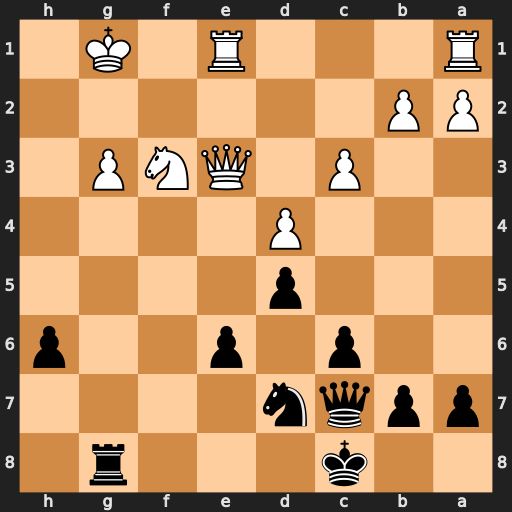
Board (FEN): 2k3r1/ppqn4/2p1p2p/3p4/3P4/2P1QNP1/PP6/R3R1K1
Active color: b
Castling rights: -
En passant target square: -
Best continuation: Qxg3+ Kf1 Qg2#